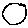
Label: smiley face